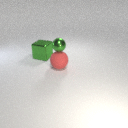
large green metal cube to the left of large red rubber sphere